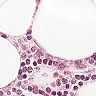
Metastatic tissue present: no